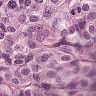
Metastatic tissue present: yes